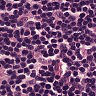
Metastatic tissue present: no